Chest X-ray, PA view. Patient: 40 years old, sex M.
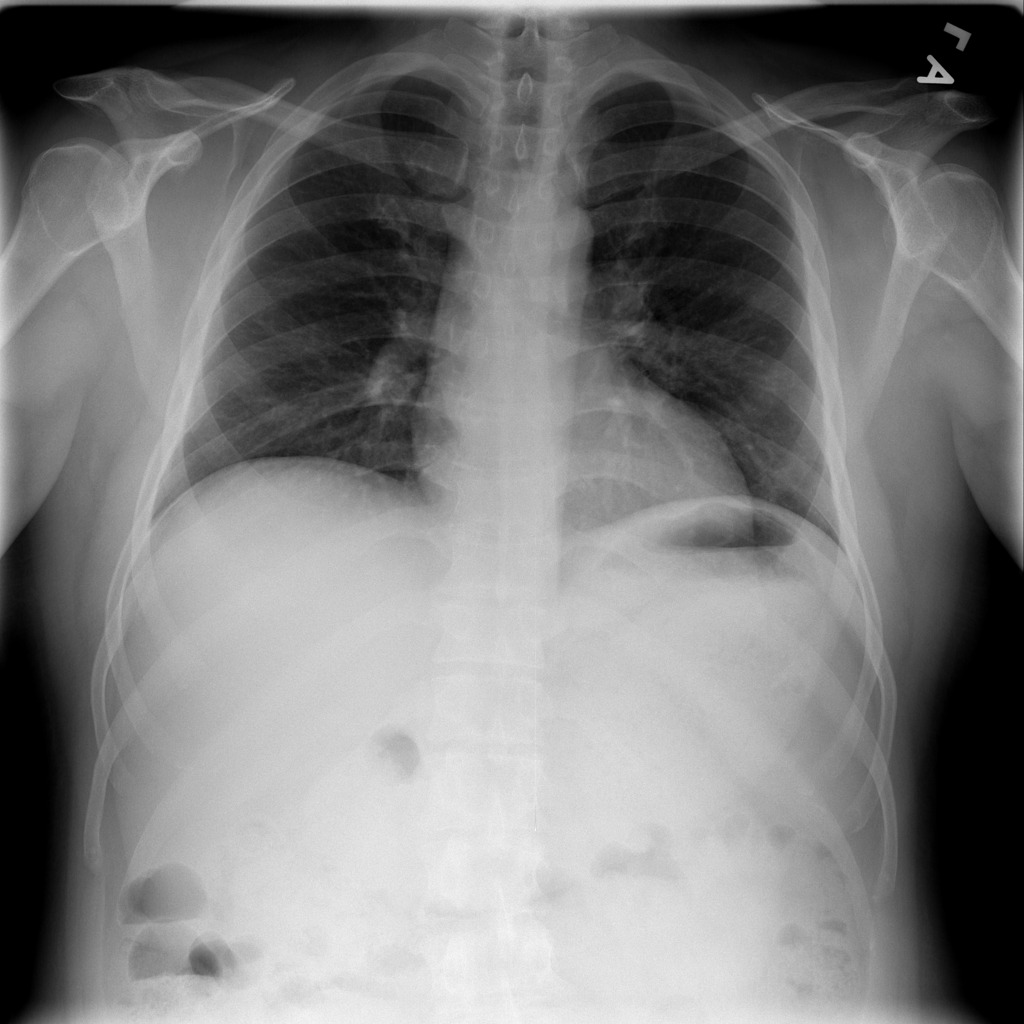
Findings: No Finding